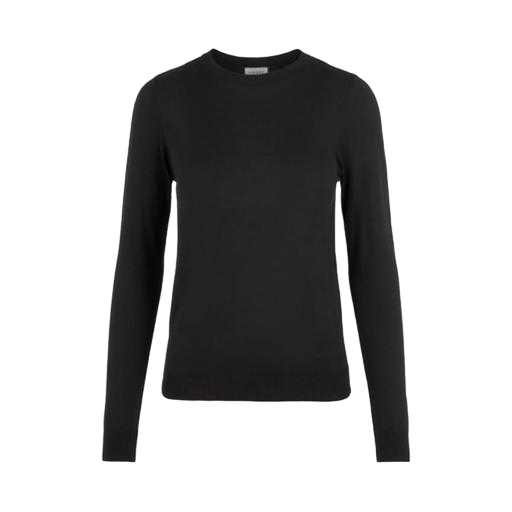
black superfine pullover, black long-sleeved jersey top, black long-sleeved top, white background